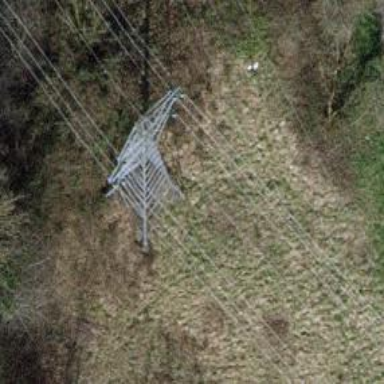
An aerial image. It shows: Power line is depicted.